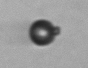
Label: bead